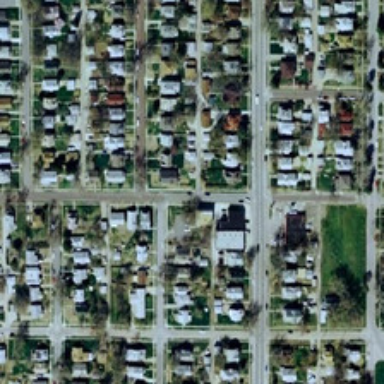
Many buildings and green trees are orderly in a dense residential area .